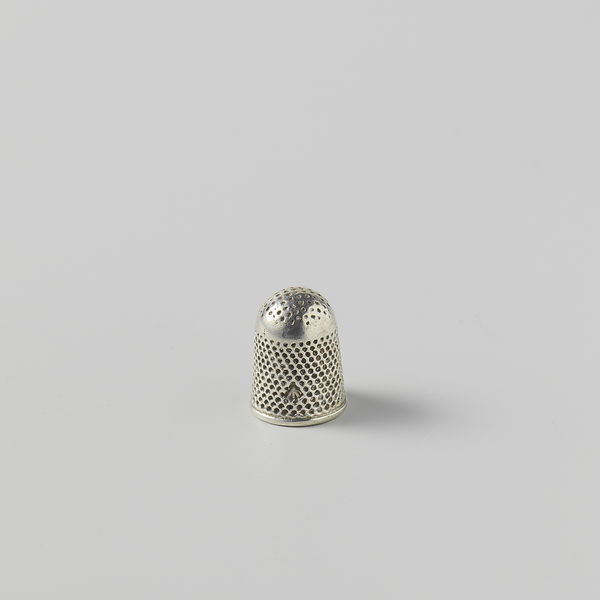
Titel: Vingerhoed
Künstler: Cornelis Coutrier
Standort: Amsterdam
Institution: Rijksmuseum
Schlagwörter: couture, fil, argent, métal, palme, trous, aiguille, dés, dés à coudre, poinàon, poinçon